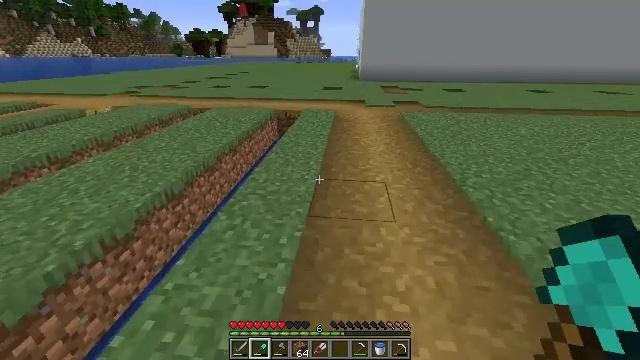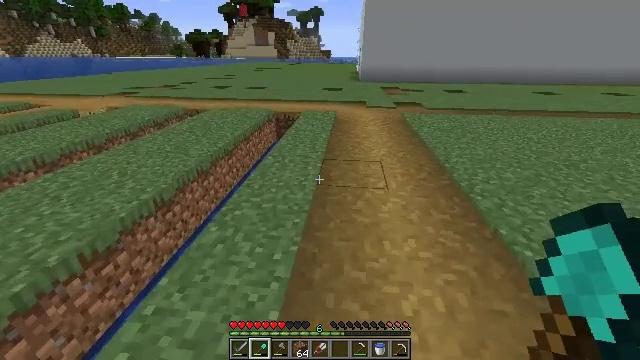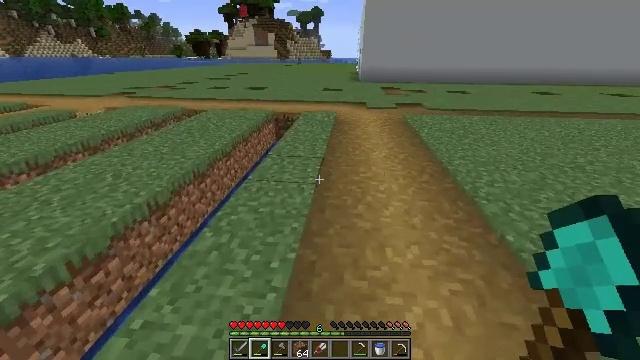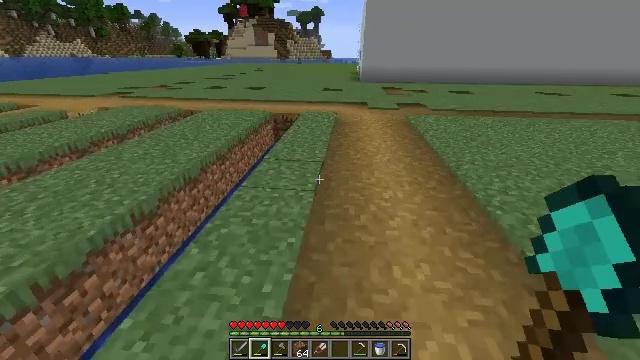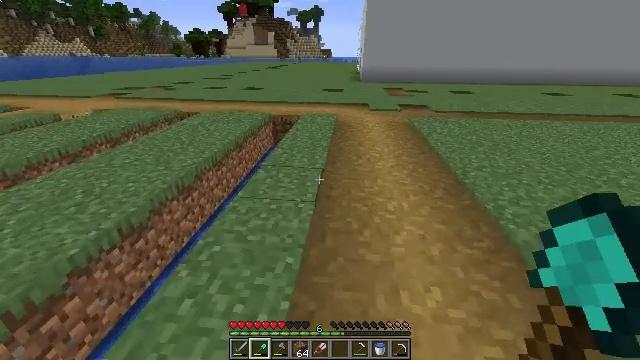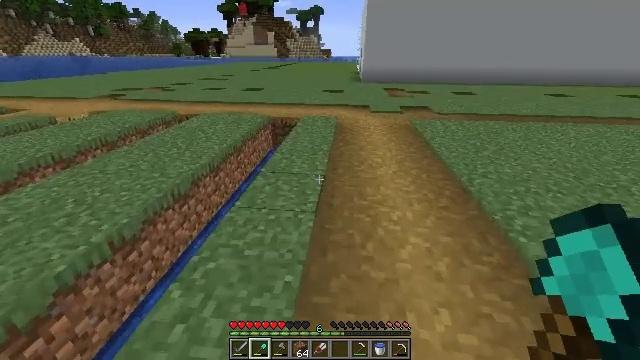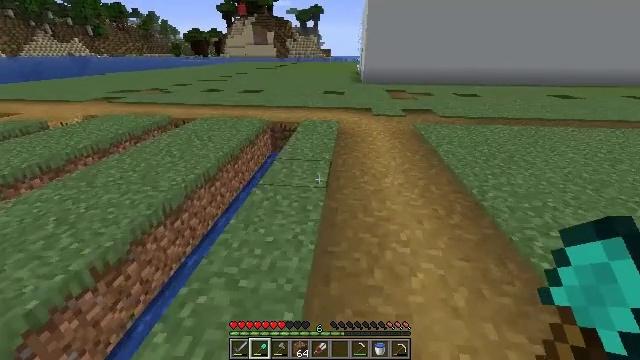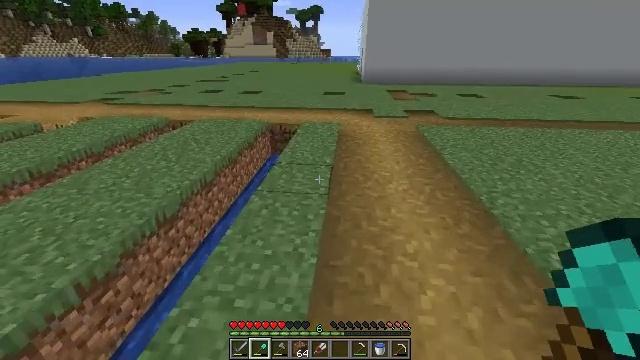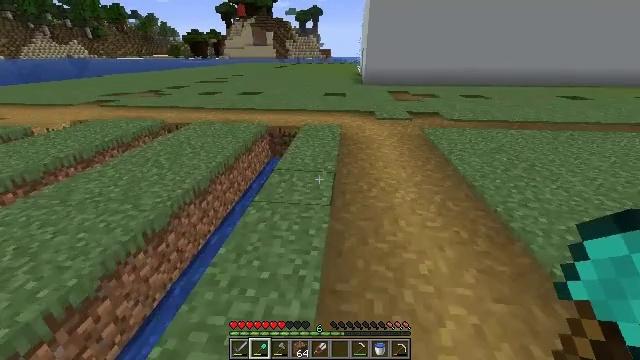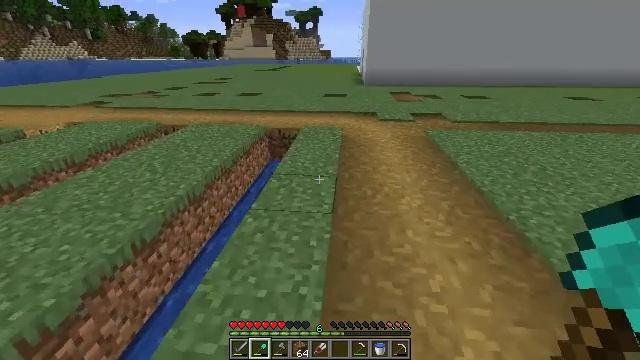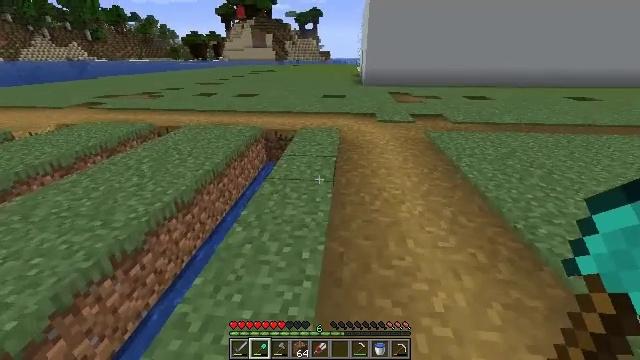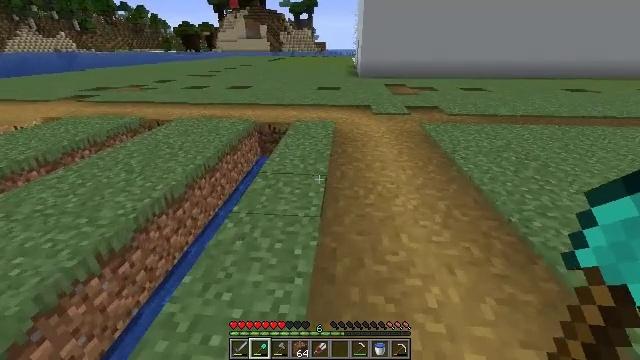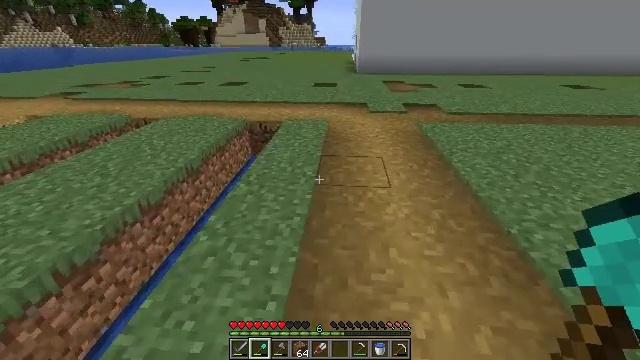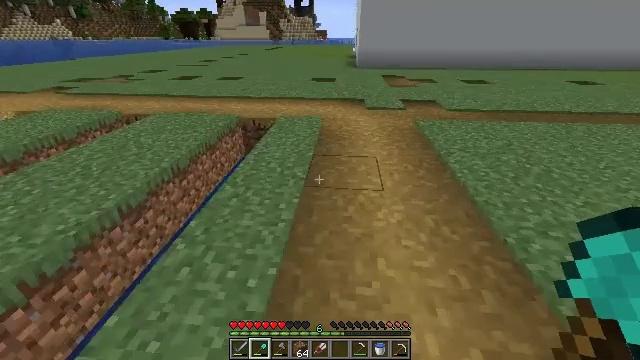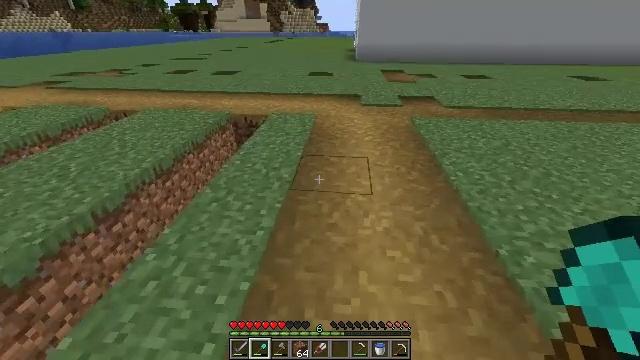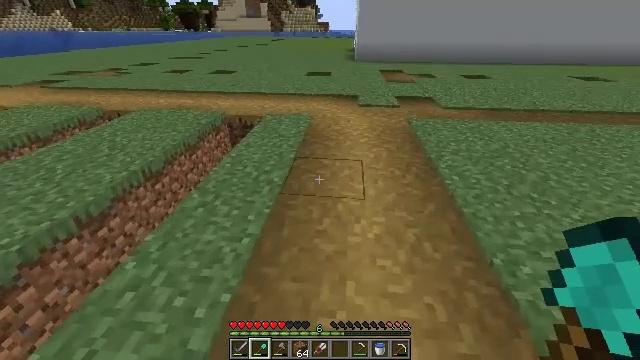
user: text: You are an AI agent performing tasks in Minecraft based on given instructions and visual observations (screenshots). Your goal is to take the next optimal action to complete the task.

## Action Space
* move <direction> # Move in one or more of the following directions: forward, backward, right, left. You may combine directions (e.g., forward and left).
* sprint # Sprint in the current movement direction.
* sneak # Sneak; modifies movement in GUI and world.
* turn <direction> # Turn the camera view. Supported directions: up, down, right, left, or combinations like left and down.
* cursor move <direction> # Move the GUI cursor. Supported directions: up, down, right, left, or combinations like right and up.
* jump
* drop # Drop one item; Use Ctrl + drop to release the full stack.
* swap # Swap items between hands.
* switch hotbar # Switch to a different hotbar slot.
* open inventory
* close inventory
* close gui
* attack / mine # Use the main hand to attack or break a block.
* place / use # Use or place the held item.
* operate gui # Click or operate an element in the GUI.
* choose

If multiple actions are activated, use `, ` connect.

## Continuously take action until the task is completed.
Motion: motion action
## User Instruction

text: Attack the grass path to restore it to dirt.
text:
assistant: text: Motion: move forward
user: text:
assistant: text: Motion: move forward
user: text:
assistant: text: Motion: move forward
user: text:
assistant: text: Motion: move forward
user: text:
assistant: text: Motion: move forward
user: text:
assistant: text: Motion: move forward
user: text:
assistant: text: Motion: move forward
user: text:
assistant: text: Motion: move forward
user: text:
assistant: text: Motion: move forward
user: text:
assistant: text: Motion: move forward and move right
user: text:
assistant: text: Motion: move forward and move right, turn down
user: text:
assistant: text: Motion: move forward and move right
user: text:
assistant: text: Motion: move forward and move right, turn down
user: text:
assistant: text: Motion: move forward and move right, turn down
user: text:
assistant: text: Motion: move forward and move right
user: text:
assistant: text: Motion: move forward and move right
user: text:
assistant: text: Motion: move forward and move right
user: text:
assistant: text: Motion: move forward and move right
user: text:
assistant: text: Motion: move forward and move right, turn left
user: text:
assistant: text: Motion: move forward and move right, turn left
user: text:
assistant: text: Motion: move forward and move right, turn left and up
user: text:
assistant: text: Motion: move forward and move right, turn left
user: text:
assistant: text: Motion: move forward and move right, turn left
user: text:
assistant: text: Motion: move forward and move right
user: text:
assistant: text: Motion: move forward and move right
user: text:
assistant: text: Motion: move forward and move right
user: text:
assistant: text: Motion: move forward and move right
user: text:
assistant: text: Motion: move forward and move right
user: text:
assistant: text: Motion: move forward and move right
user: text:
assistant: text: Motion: move forward and move right, turn left